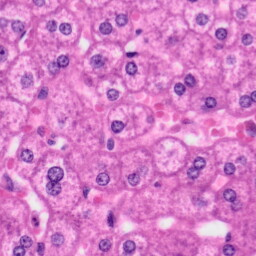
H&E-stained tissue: Liver